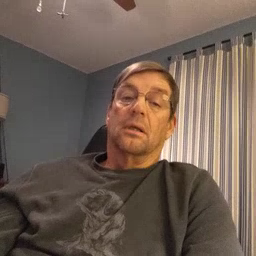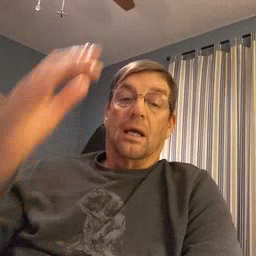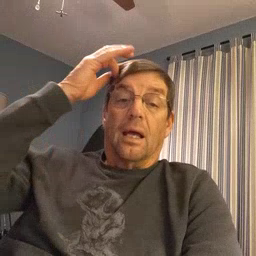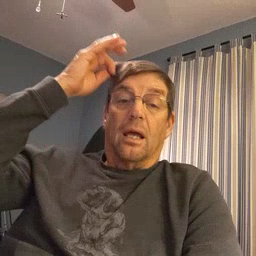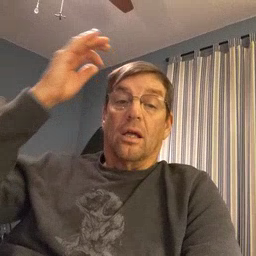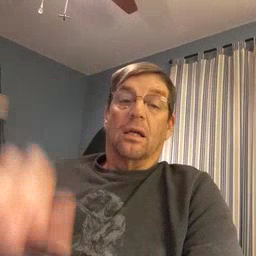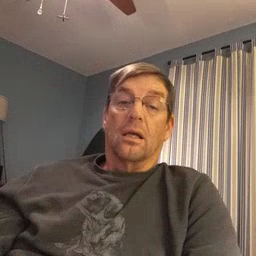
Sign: hair